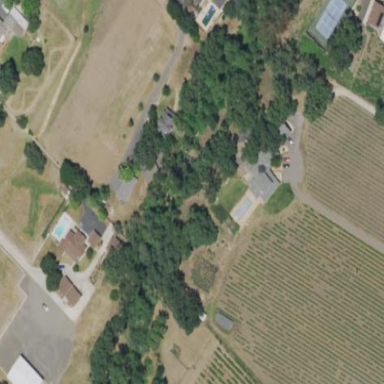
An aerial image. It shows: Vineyard with wine grapes as the crop.